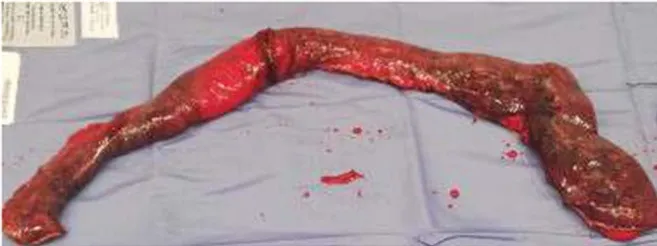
Macroscopic aspect of the ileum resected.
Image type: medical_photograph (other_medical_photograph)